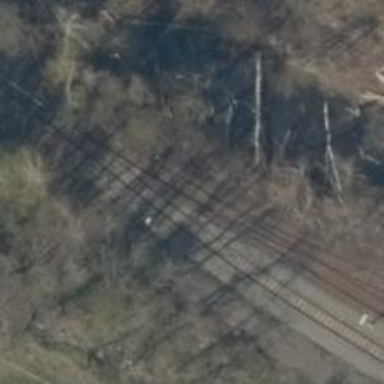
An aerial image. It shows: Railway switch.